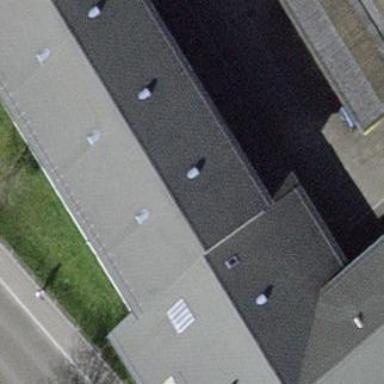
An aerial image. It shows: Building with gabled roof oriented along its length. The roof is made of silver metal.